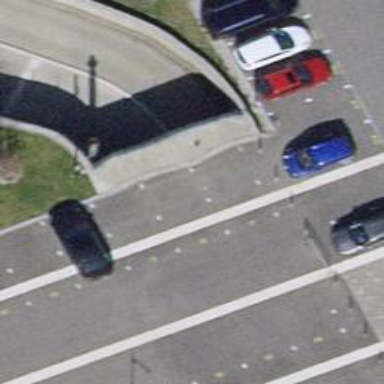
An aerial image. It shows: Parking area.